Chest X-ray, PA view. Patient: 65 years old, sex F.
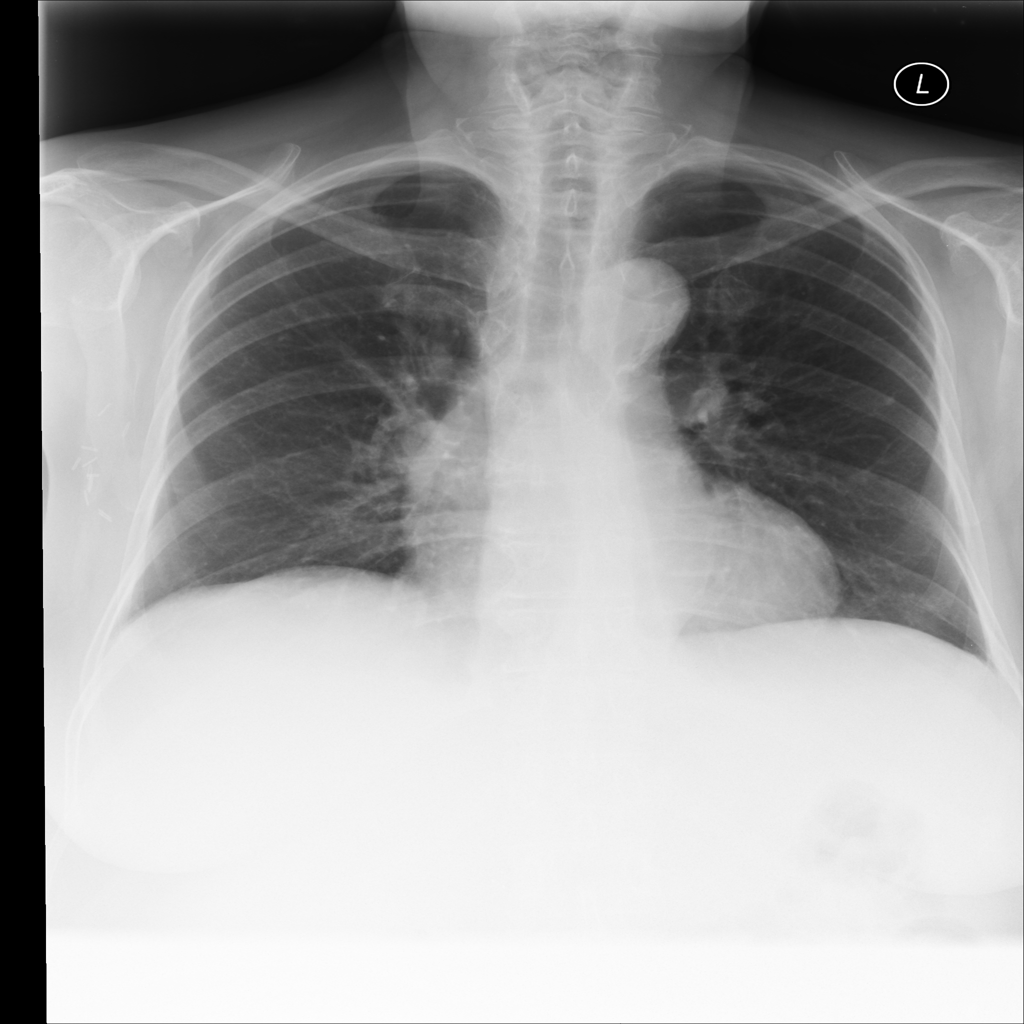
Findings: No Finding